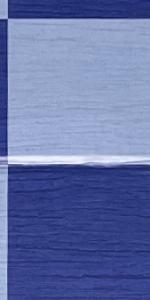
Label: Empty